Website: bh-photo
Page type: customer-info-address
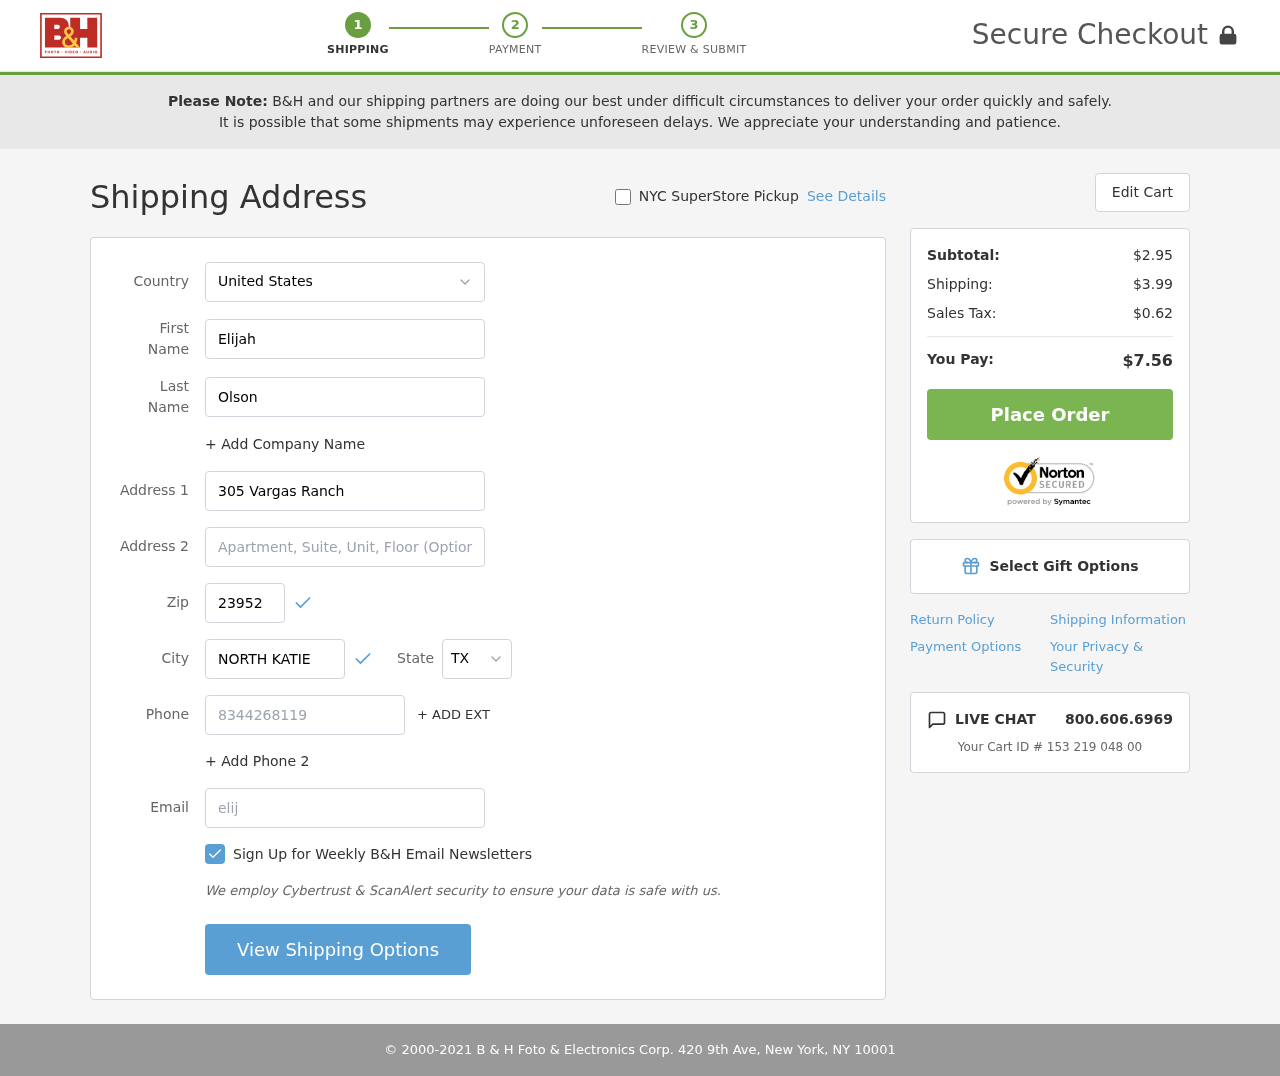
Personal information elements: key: PII_CITY
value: North Katie
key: PII_COUNTRY
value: United States
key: PII_EMAIL
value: elijaholson@yahoo.com
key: PII_FIRSTNAME
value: Elijah
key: PII_LASTNAME
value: Olson
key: PII_PHONE
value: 8344268119
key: PII_POSTCODE
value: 23952
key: PII_STATE_ABBR
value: TX
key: PII_STREET
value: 305 Vargas Ranch
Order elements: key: ORDER_SUBTOTAL
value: $2.95
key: ORDER_SHIPPING_COST
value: $3.99
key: ORDER_TAX
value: $0.62
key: ORDER_TOTAL
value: $7.56
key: ORDER_ID
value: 153 219 048 00